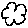
Label: cloud